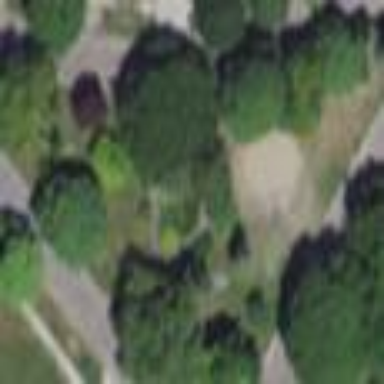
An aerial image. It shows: Park.